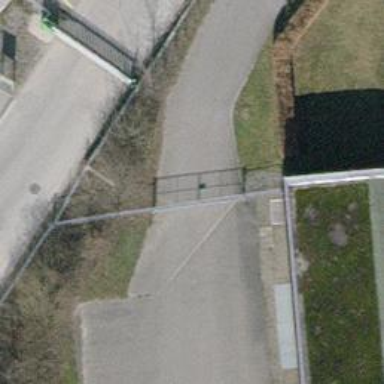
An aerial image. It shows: Gate.